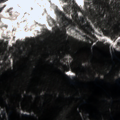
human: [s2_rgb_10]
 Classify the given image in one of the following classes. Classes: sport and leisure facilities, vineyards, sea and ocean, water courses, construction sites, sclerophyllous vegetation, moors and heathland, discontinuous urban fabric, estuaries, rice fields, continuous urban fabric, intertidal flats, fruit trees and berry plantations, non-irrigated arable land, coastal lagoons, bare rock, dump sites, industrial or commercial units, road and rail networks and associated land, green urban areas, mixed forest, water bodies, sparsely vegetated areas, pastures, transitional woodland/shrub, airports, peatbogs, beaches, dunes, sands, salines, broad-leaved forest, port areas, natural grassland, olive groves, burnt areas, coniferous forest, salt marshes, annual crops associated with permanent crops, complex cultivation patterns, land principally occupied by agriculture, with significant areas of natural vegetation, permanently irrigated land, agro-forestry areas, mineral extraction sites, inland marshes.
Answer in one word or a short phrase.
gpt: coniferous forest, mixed forest, bare rock